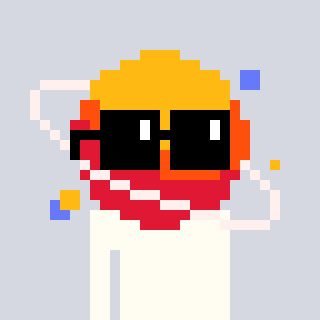
a pixel art character with square black sunglasses, a saturn-shaped head and a grayscale-colored body on a cool background